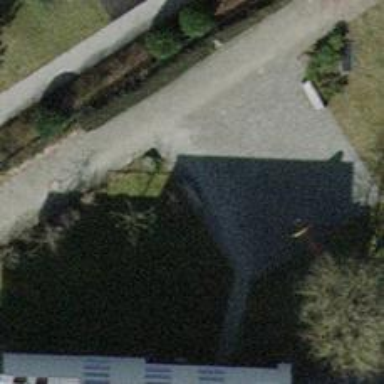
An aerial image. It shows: Brown bench in the vicinity.